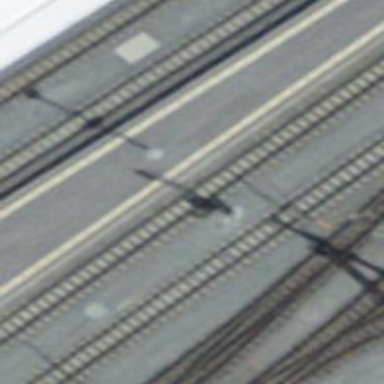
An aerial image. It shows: Platform edge at railway station.